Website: macys
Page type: account-selection
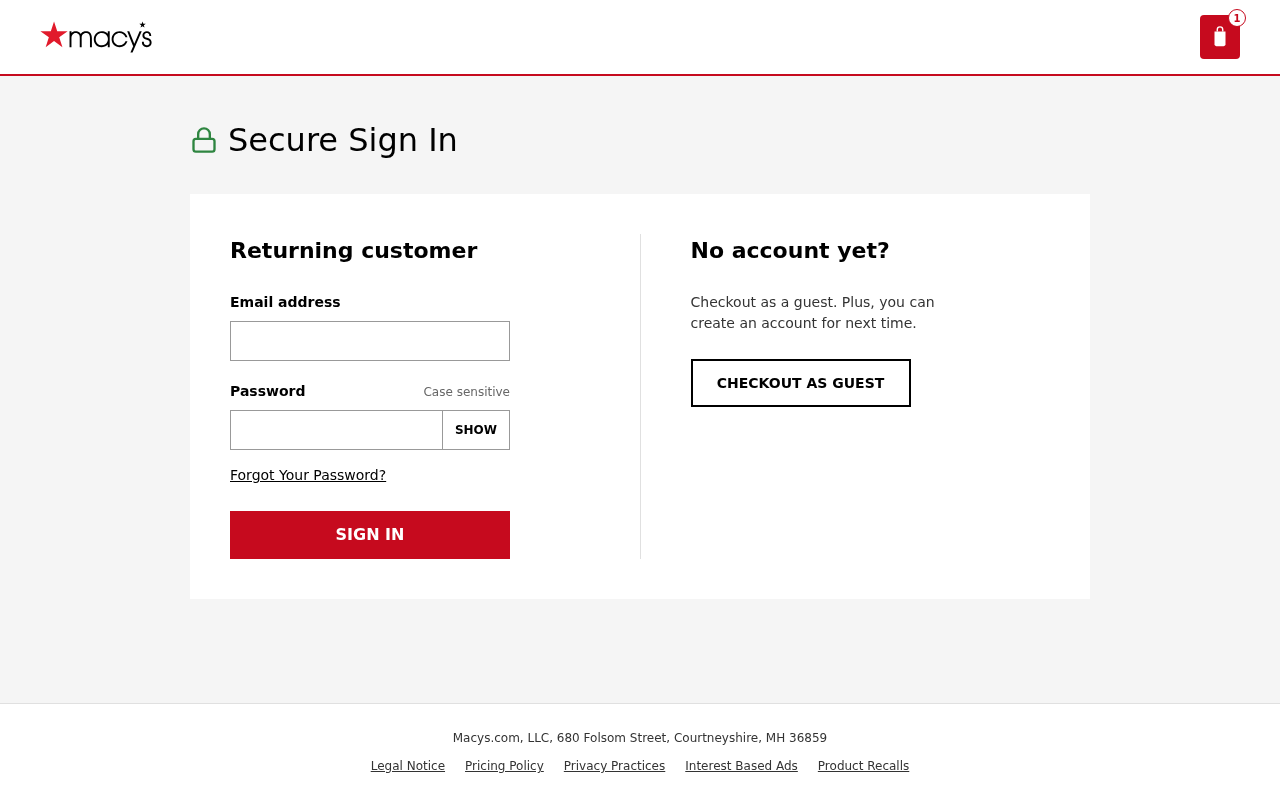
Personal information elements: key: PII_EMAIL
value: meganmelton@hotmail.com
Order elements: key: ORDER_NUM_ITEMS
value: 1